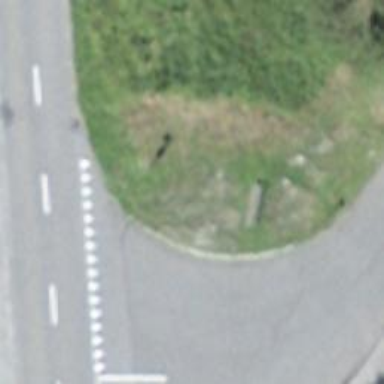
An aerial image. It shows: Bus stop with platform for public transport.